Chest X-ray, PA view. Patient: 19 years old, sex F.
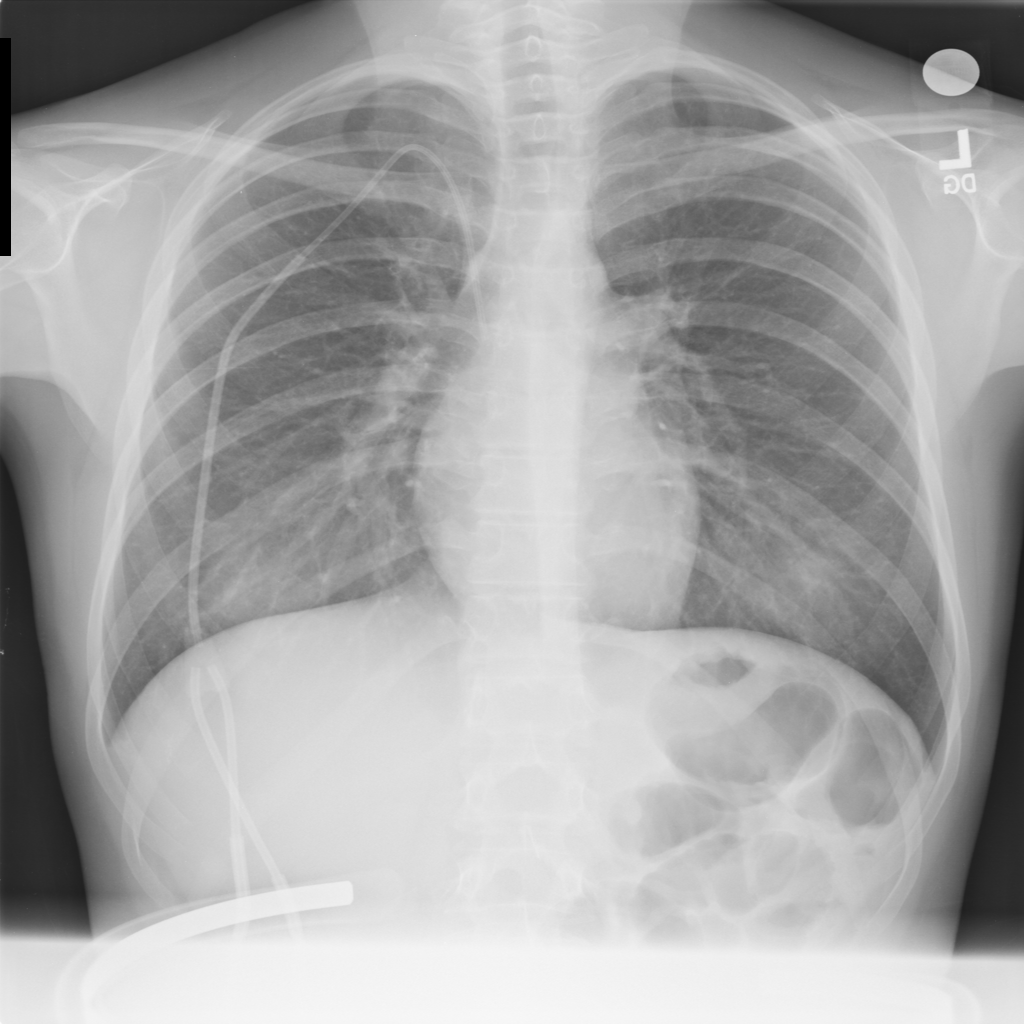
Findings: No Finding